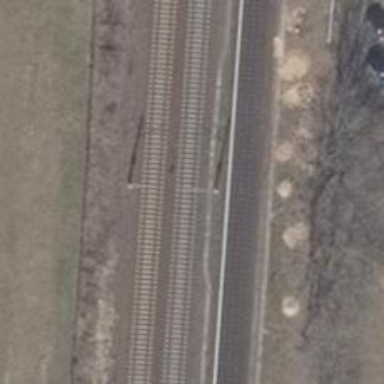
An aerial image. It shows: Milestone along the railway track with catenary mast.